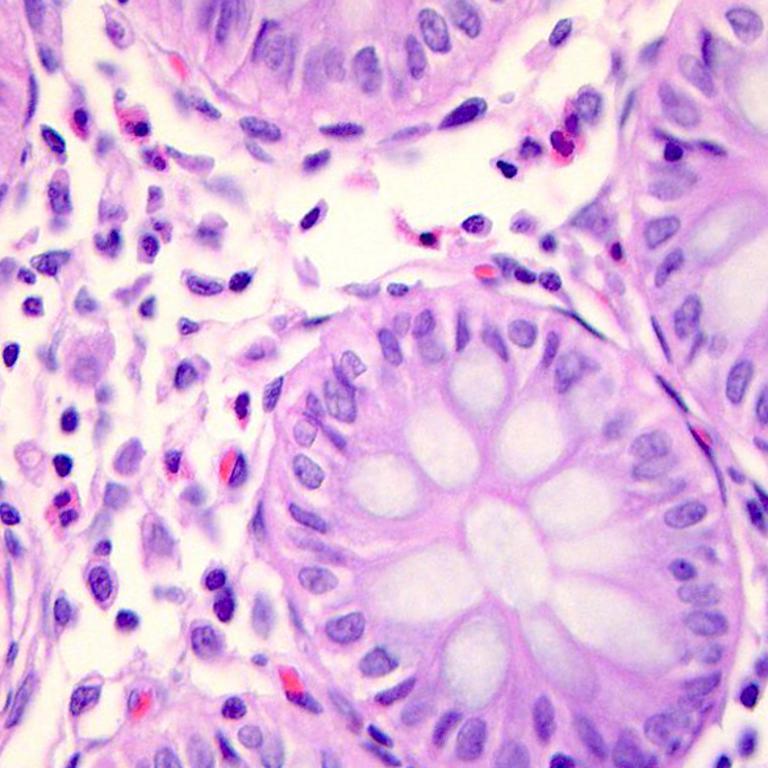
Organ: colon
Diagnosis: benign